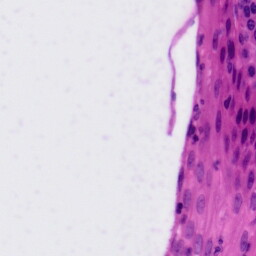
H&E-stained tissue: Tonsil